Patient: sex M, age 54
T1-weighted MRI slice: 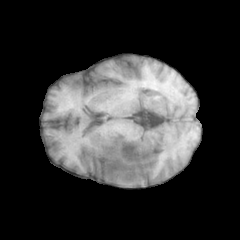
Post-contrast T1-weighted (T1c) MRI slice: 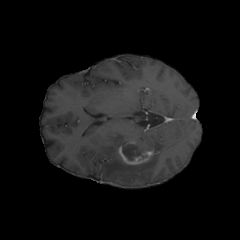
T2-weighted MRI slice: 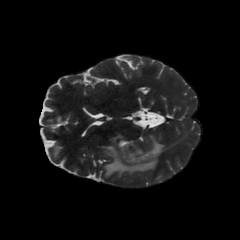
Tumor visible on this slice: yes
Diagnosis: Glioblastoma, IDH-wildtype
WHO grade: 4